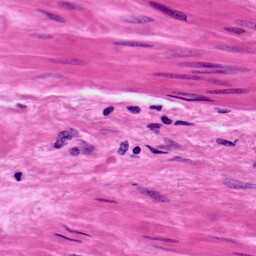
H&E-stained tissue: Prostate